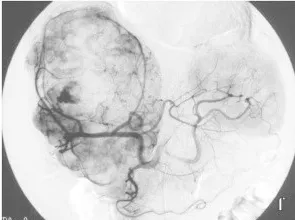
Primary hepatic carcinoid tumor in 74-year-old female. A celiac arteriogram in the early phase (f) shows an irregular tumor stain, which is supplied by the stretching right and middle hepatic arteries.
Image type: radiology (ct)